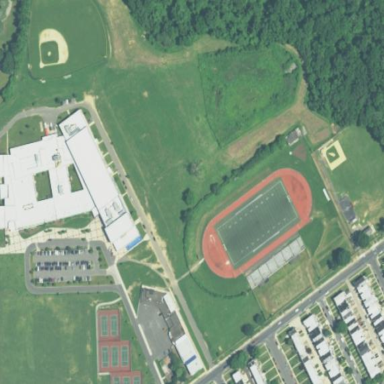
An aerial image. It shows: High school.